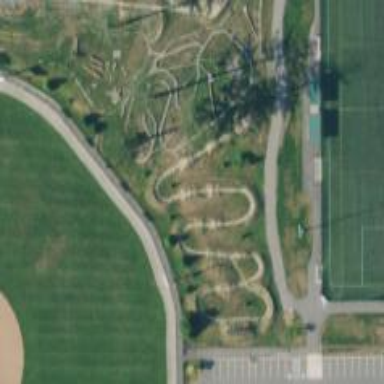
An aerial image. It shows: Track in leisure land.